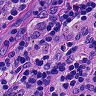
Metastatic tissue present: no